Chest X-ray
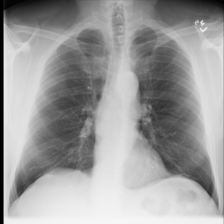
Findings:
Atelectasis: negative
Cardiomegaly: negative
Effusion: negative
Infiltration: negative
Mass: negative
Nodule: negative
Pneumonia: negative
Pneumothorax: negative
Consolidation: negative
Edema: negative
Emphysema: negative
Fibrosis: negative
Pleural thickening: negative
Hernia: negative